Question: This is a binary search tree:

now I want to transform it to a bi-directional list like this: , how to do it?
Thx
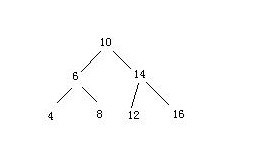
Answer: You can do the inorder traversal of the tree and insert the data into the list.
'''
// Doubly linked list structure
typedef struct node
{
int data;
struct node *prev;
struct node *next;
}list;
// Create node
list* createnode(int x)
{
list* temp=(list*)malloc(sizeof(list));
temp->data=x;
temp->prev=NULL;
temp->next=NULL;
return temp;
}
list *head=NULL; // To keep track of head
list *ptr=NULL; //To keep track of last pointer in list
Inorder(tree * root)
{
if(root==NULL) return;
Inorder(root->left);
// Insert head node
if(head==NULL)
{
head=createnode(root->data);
ptr=head;
}
// Insert other nodes and provide links
else
{
list *temp=createnode(root->data);
ptr->next=temp;
temp->prev=ptr;
ptr=temp;
}
Inorder(root->right);
}
'''